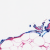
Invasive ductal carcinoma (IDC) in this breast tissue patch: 0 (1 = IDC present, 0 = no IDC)